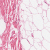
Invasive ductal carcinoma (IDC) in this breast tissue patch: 0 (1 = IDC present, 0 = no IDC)